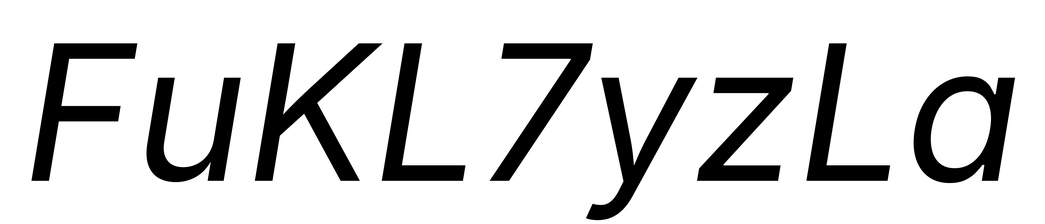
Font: Inter-Italic_Italic